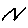
Label: zigzag